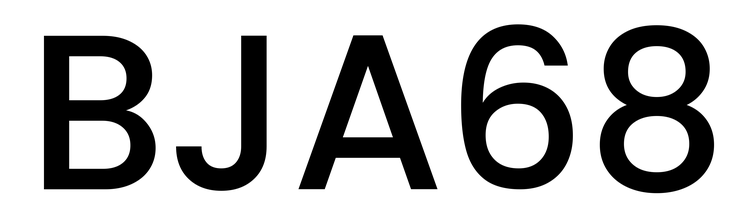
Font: Poppins-Medium